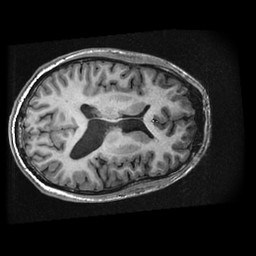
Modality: T1w
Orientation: axial
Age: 24
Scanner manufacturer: ge
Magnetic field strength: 3 T
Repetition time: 0.008408 s
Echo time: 0.003184 s